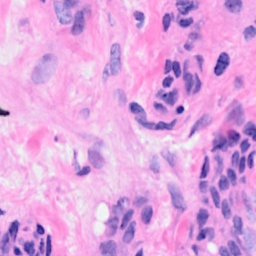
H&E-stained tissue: Breast